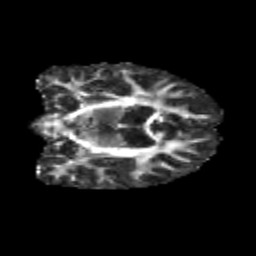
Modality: FA
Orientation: coronal
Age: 9
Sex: female
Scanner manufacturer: siemens
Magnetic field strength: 3 T
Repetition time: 3.8 s
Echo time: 0.07 s